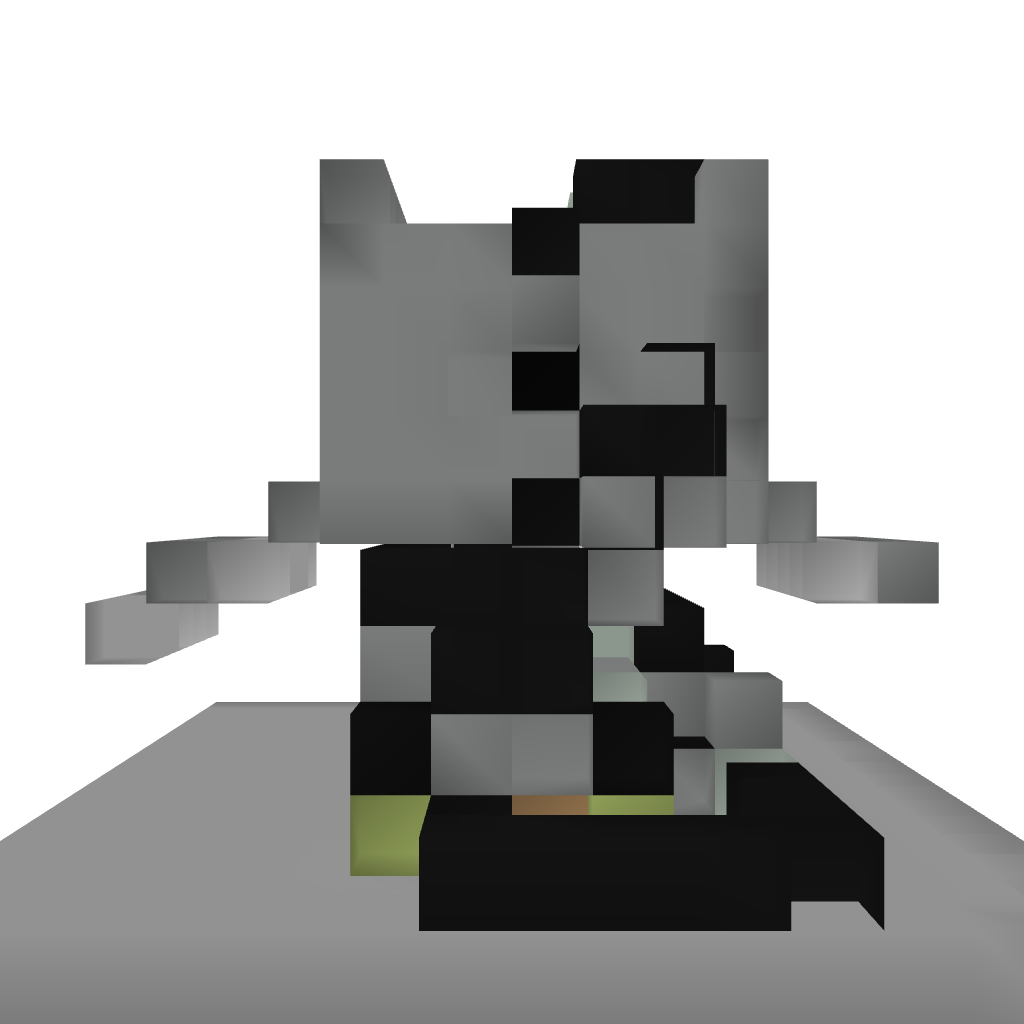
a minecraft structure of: System redstone door (5 by 3 pistons)